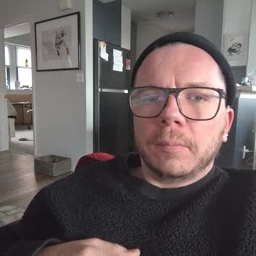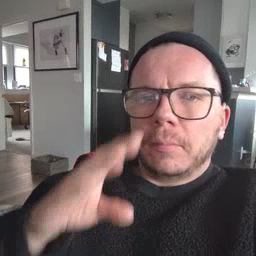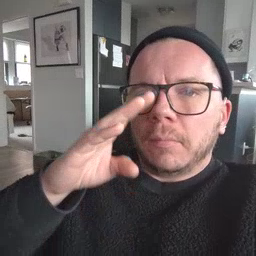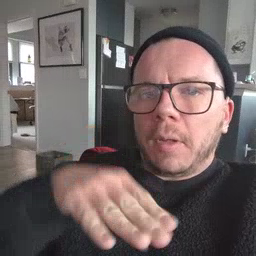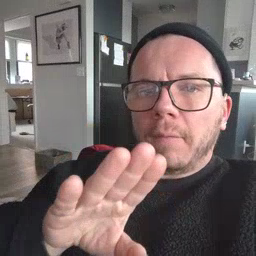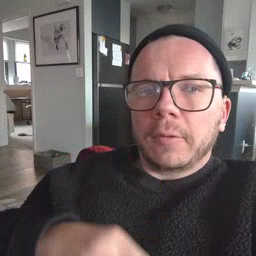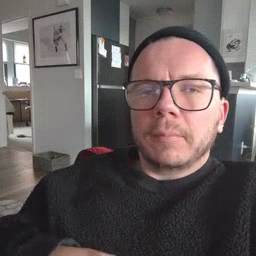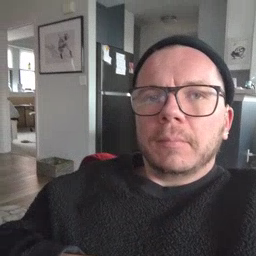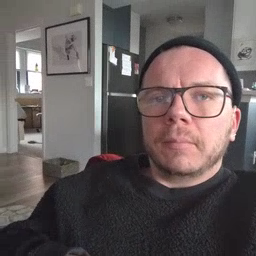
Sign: elephant